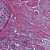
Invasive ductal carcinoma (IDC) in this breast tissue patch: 1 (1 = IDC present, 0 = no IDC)